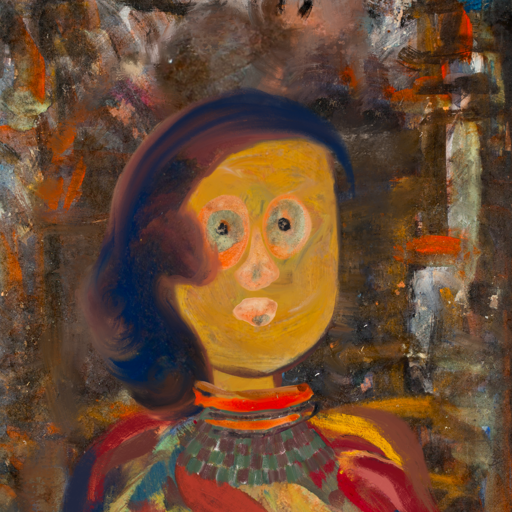
Background: GypsyQueen, Head And Neck Front: After_Raid, Face Front: Childish, Bust: Mother_And_Son_Son, Hair Front: Mother_And_Son_Son, Head Accessory: Blank, Second Necklace: After_Raid, Necklace: Experience, Baby: Blank